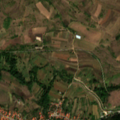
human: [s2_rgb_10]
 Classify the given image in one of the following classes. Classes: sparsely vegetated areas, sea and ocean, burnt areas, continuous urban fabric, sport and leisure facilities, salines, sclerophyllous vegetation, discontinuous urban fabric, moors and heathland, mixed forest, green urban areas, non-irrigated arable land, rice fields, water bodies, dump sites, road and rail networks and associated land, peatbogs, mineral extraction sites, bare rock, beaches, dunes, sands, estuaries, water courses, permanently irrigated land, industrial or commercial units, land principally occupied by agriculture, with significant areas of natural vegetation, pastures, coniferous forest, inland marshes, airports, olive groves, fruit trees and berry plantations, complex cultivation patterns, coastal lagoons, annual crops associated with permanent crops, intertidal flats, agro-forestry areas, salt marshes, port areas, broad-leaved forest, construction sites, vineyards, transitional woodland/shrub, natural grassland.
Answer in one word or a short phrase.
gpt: discontinuous urban fabric, complex cultivation patterns, land principally occupied by agriculture, with significant areas of natural vegetation, broad-leaved forest